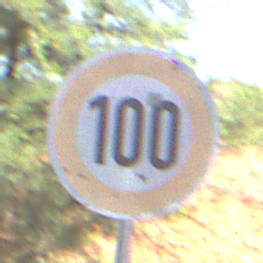
Verkehrszeichen: Geschwindigkeit100
Umgebung: Roofed, Underpass
Tageszeit: Midday
Wetter: Clear
Licht: Natural
Jahreszeit: NotSpecified
Kontrast: LowContrast